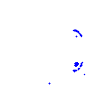
Particle: pion